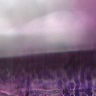
Metastatic tissue present: no